Question: I have a tuple that I fetched from a query, but I'm not experienced with Python so I don't know the right/best way to do this. Here is what the tuple looks like:
Now I need something like 'result.getItemWithKey('111.111.5.1')' that returns a single array object or comma separated string ( as it's more useful) like 'object1, 111.111.5.1'
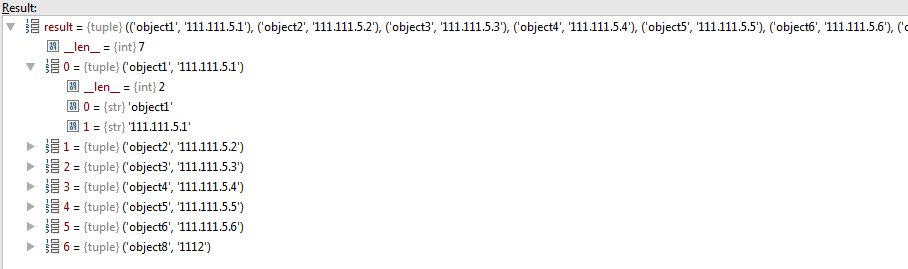
Answer: You can search for a particular tuple in the results list by iterating over the list and checking the value of the second item of each tuple (which is your key):
'''
results = [('object%d' % i, '111.111.5.%d' % i) for i in range(1,8)]
key = '111.111.5.4'
result = None
for t in results:
if t[1] == key:
result = t
print result
'''
Output:
This demonstrates accessing an item in a tuple with a zero-based index (1 in this case means the second element). Your code will be more readable if you unpack the tuples in the for loop:
'''
for obj, value in results:
if value == key:
result = (obj, value)
'''
Your results might be more generally useful if you convert them to a dictionary:
'''
>>> results_dict = {v:k for k,v in results}
>>> print results_dict['111.111.5.6']
object6
>>> print results_dict['111.111.5.1']
object1
>>> print results_dict['blah']
Traceback (most recent call last):
File "<stdin>", line 1, in <module>
KeyError: 'blah'
>>> print results_dict.get('111.111.5.5')
object5
>>> print results_dict.get('123456')
None
'''
Using 'dict.get()' is close to the syntax that you requested in your question.